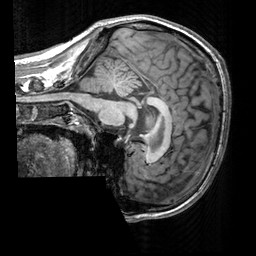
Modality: T1w
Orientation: sagittal
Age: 26
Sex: male
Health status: healthy
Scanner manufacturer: siemens
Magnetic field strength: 3 T
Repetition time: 2.3 s
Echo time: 0.00303 s